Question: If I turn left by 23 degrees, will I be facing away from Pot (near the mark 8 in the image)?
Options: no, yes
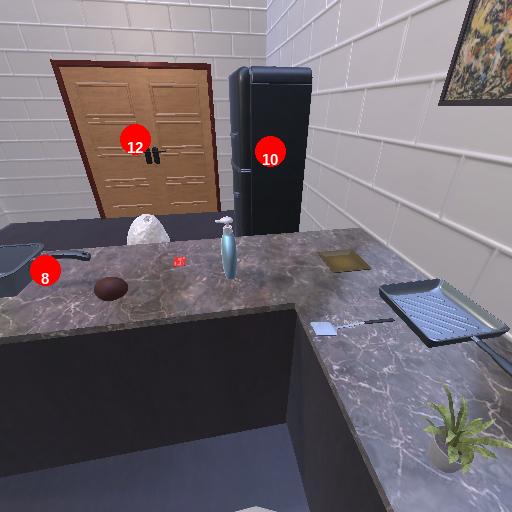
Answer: no